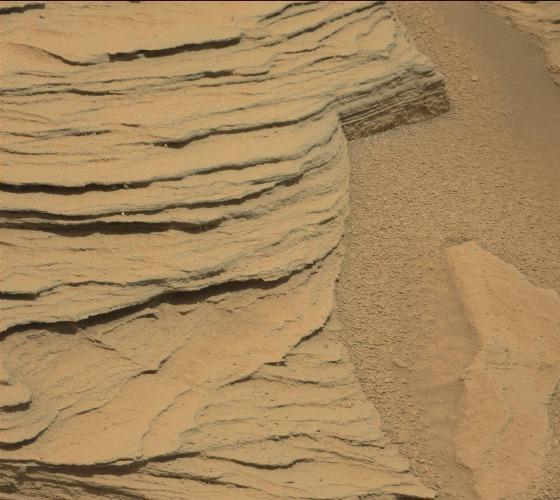
Terrain classes present: Bedrock, Gravel / Sand / Soil, Shadow